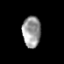
Tissue: prostate
Cell type: T cells
Senescence score: 0.8317
Nuclear area (px): 564
Mean DAPI intensity: 152.468